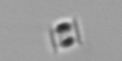
Label: Bacillariophyceae_morphotype1